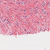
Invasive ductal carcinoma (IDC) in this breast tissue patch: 1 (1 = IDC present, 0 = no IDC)